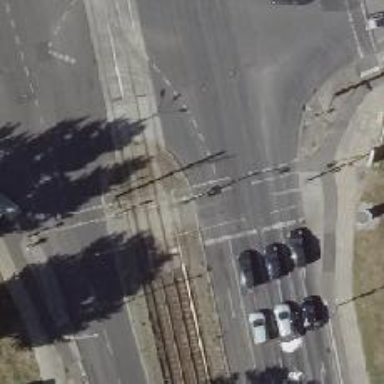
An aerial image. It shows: Cycleway on traffic island.